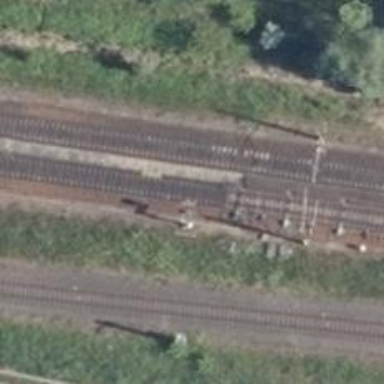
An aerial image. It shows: Railway signal.